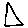
Label: triangle